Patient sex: F
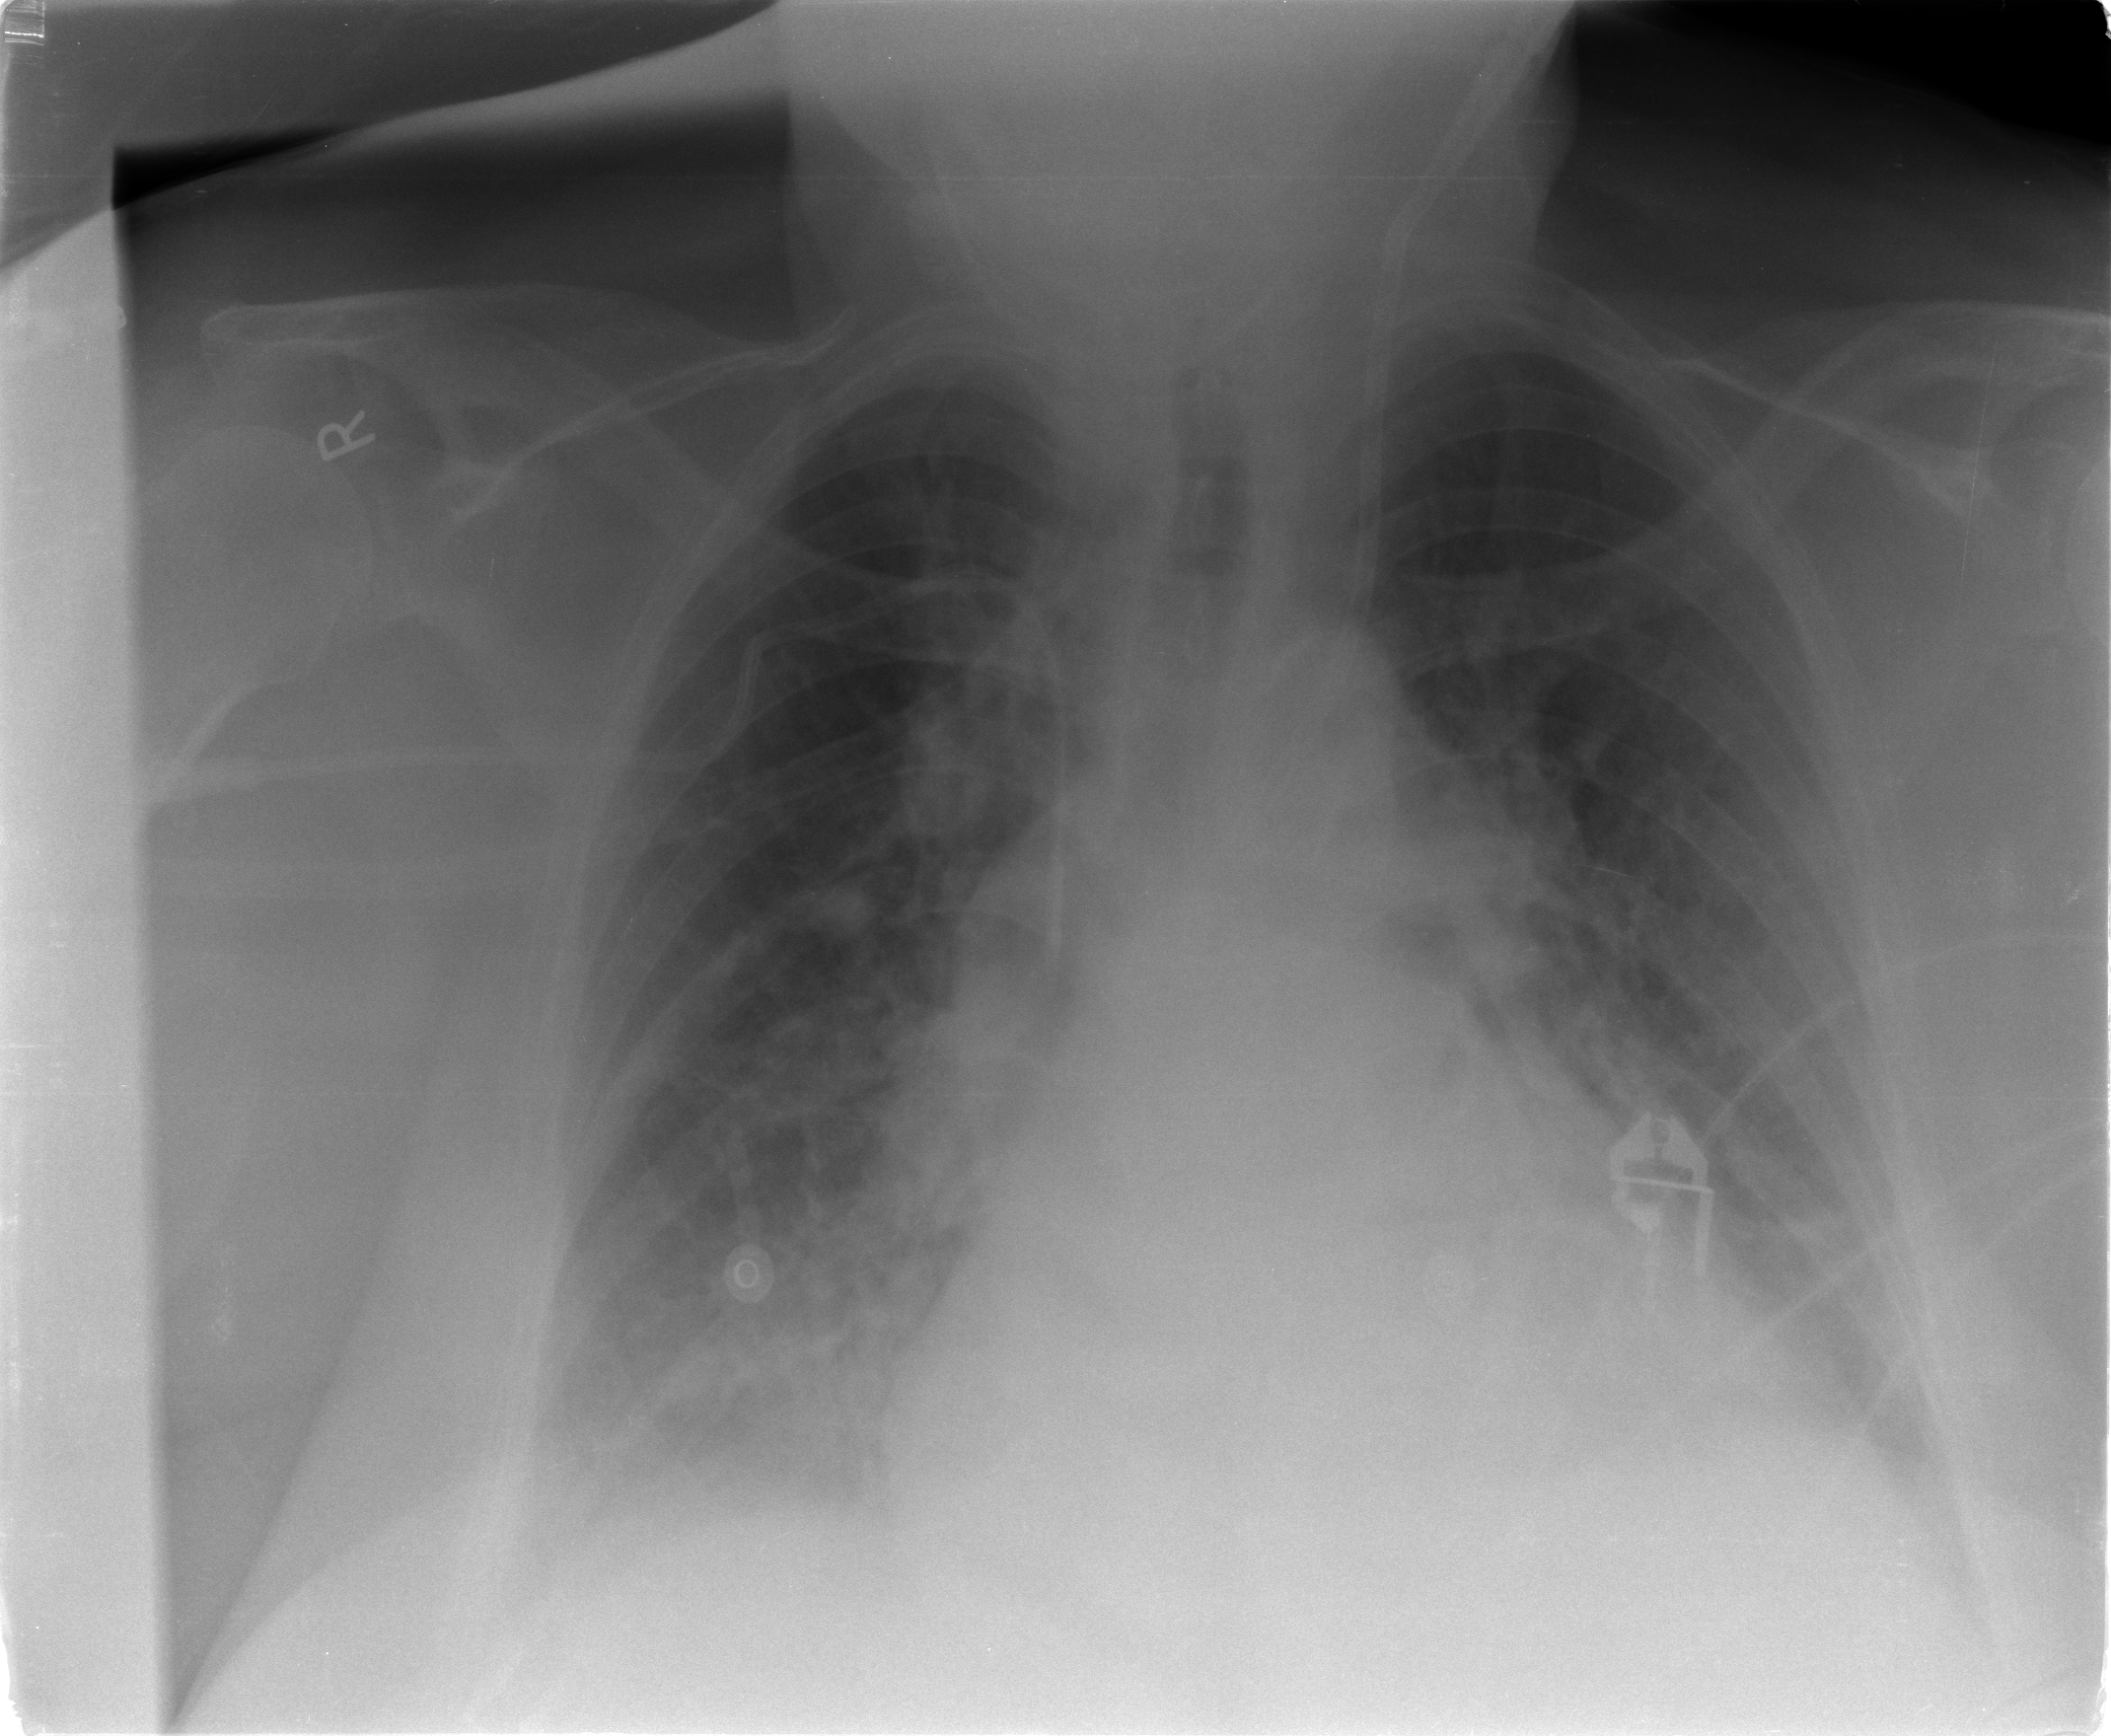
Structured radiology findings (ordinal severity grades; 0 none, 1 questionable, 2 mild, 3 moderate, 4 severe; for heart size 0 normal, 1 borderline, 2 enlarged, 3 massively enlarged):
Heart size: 2
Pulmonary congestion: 2
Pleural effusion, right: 2
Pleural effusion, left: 1
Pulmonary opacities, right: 2
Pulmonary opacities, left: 0
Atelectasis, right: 2
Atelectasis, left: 2